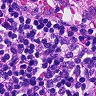
Metastatic tissue present: no